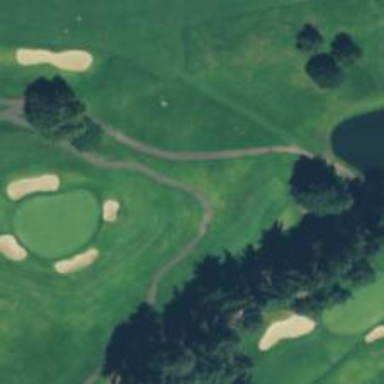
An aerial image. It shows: Path for golf carts.